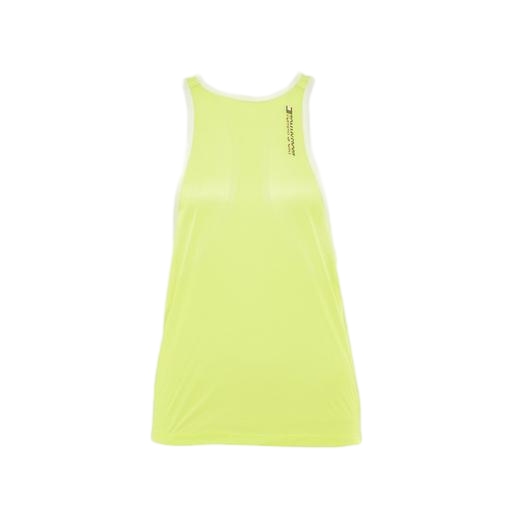
multicolor run adizero tank top, multicolor run clima tank, yellow ice racerback tank, white background